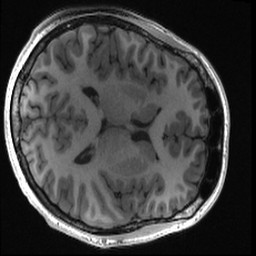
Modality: T1w
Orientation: axial